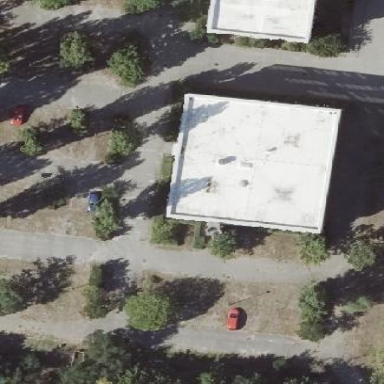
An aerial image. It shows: Flat-roofed commercial building.